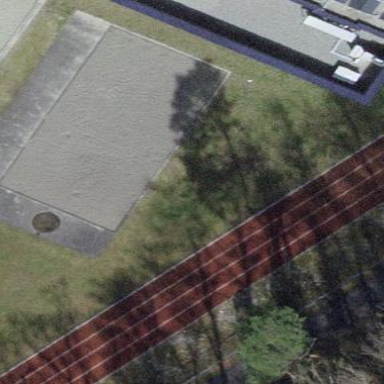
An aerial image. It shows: Shot put sport pitch.